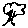
Label: tree